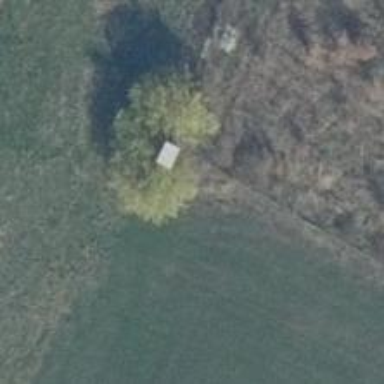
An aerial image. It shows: Hunting stand.